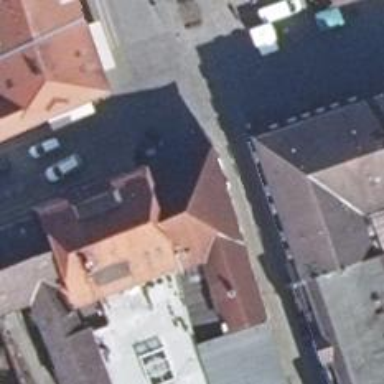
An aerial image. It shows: Restaurant.